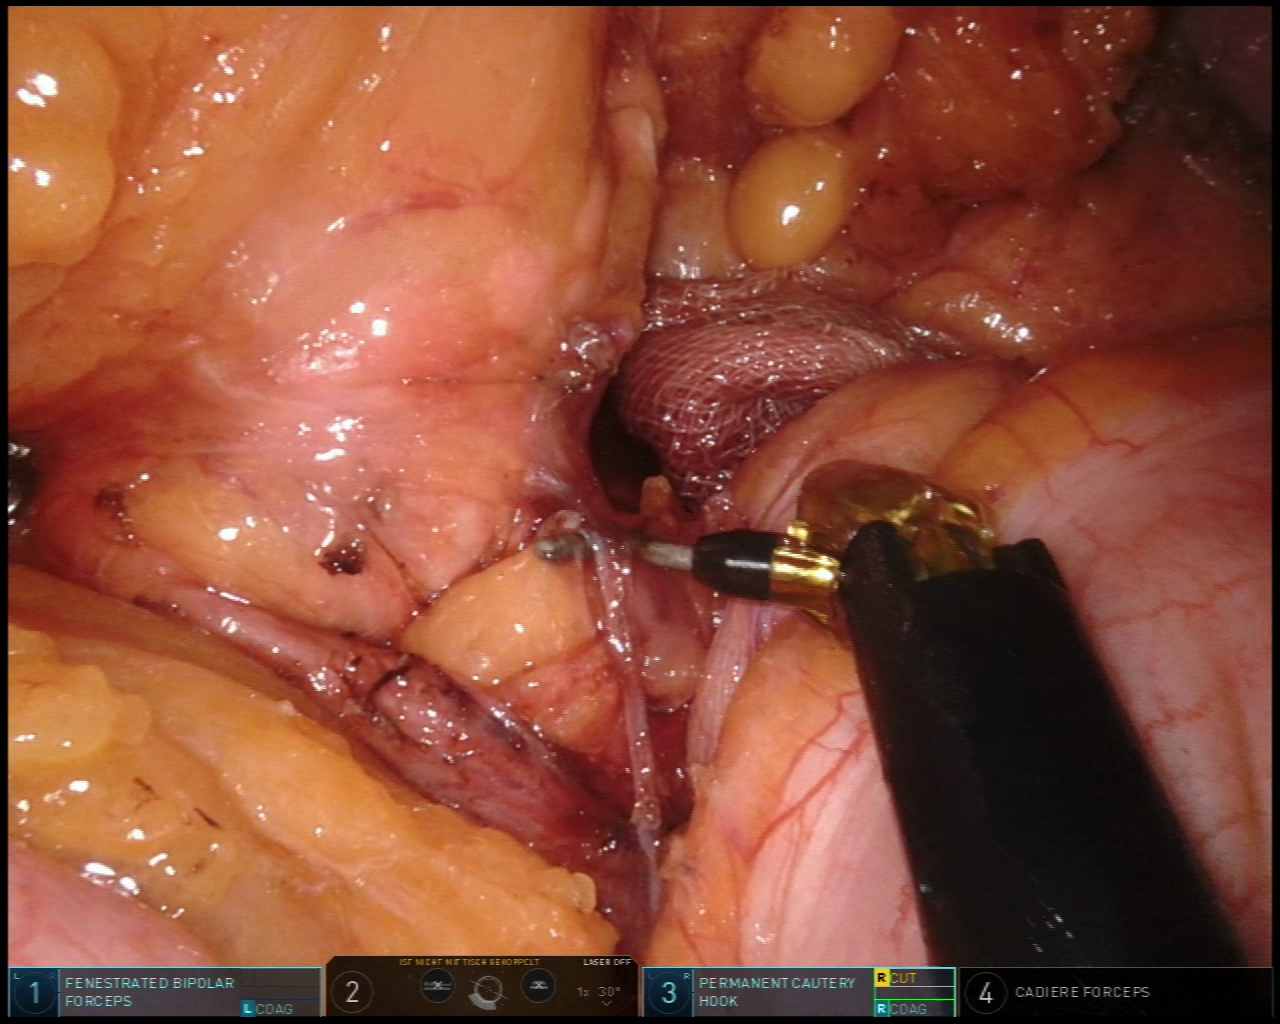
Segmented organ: pancreas
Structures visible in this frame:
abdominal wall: yes
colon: yes
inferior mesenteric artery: no
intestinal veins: no
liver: no
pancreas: yes
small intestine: no
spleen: no
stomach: no
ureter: no
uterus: no
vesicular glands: no